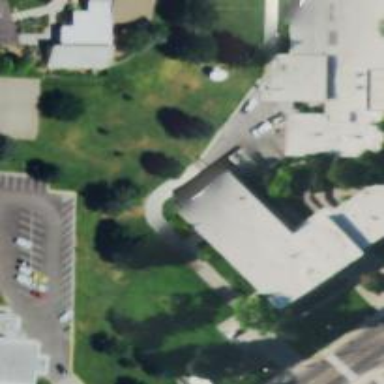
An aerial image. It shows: College building.